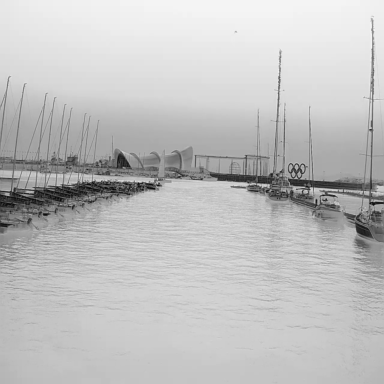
There are 13 objects shown in the infrared image, including 11 sailboats, and two canoes.